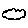
Label: cloud